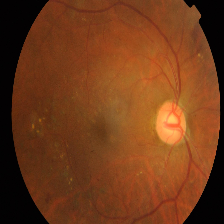
Diabetic retinopathy grade: Proliferative DR